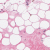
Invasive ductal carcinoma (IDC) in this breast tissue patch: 0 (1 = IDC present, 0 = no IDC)